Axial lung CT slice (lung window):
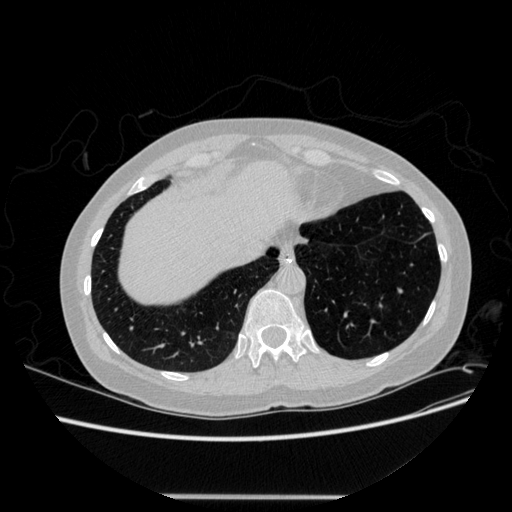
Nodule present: no